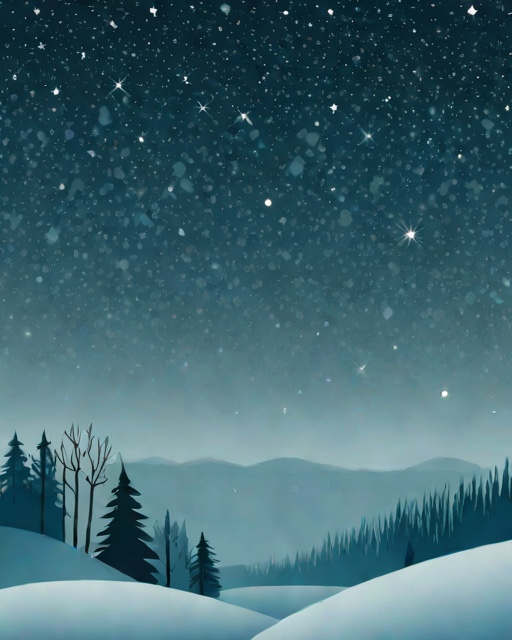
Category: Holiday